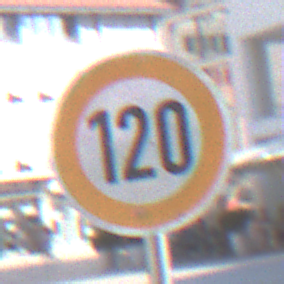
Verkehrszeichen: Geschwindigkeit120
Umgebung: Outdoor, Urban
Tageszeit: MorningAfternoon
Wetter: Clear
Licht: Natural
Jahreszeit: NotSpecified
Kontrast: HighContrast